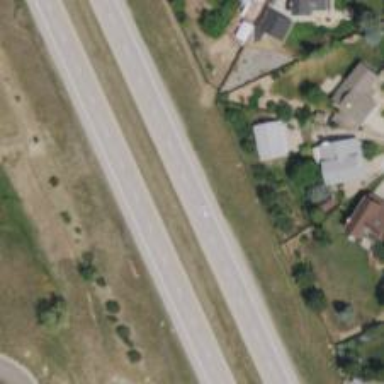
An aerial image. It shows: Primary highway.